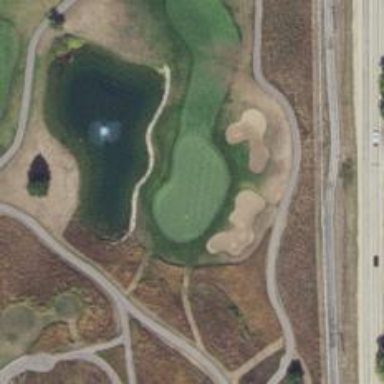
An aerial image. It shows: Golf hole.